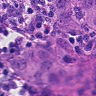
Metastatic tissue present: yes